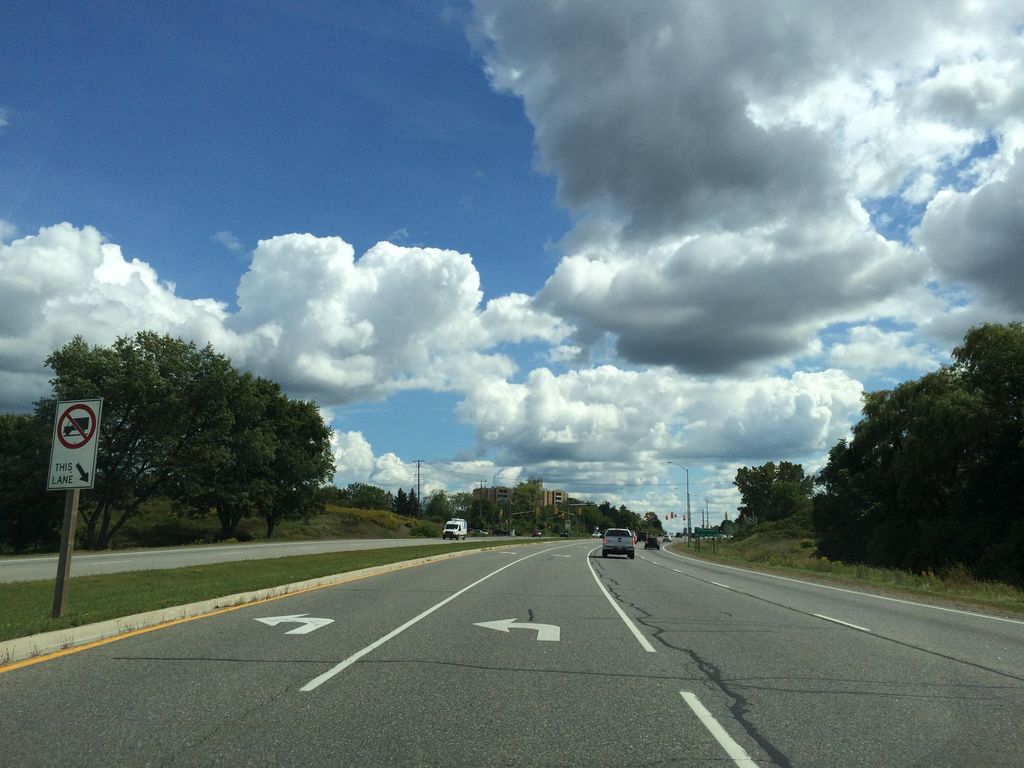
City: kitchener-waterloo